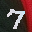
Label: 7